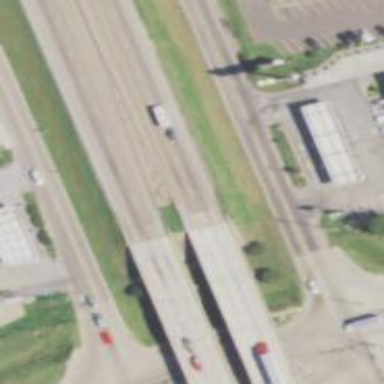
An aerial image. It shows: Beam-structured bridge on motorway.